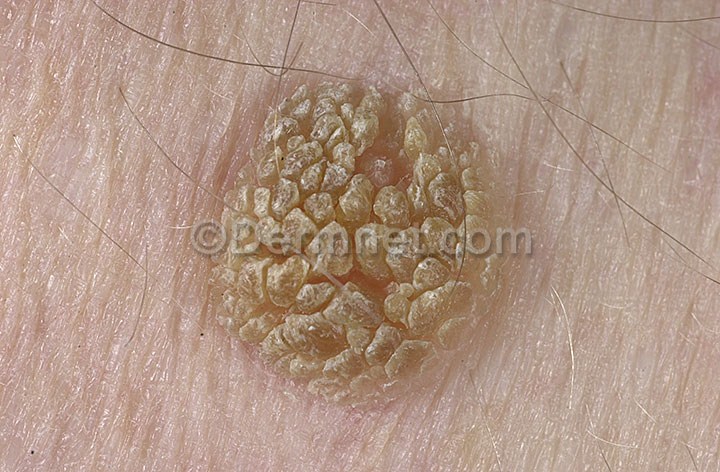
Disease: Seborrheic Keratoses and other Benign Tumors